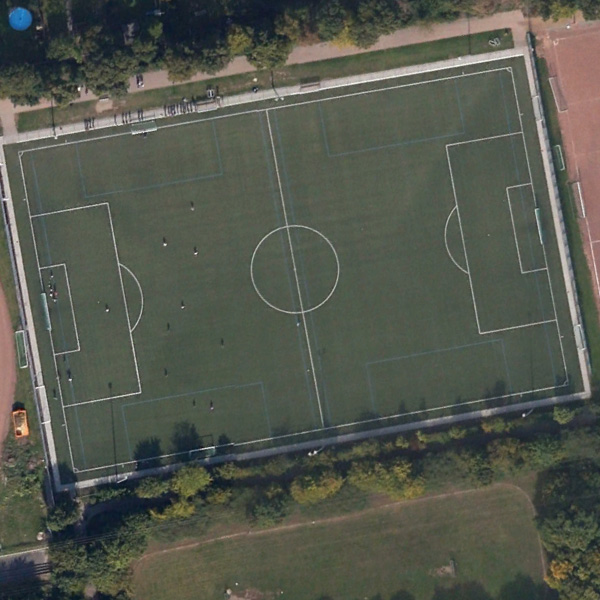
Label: Playground